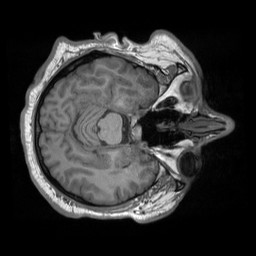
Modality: T1w
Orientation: axial